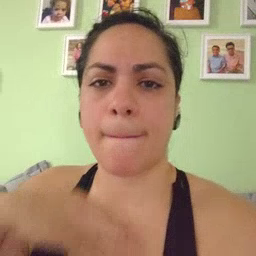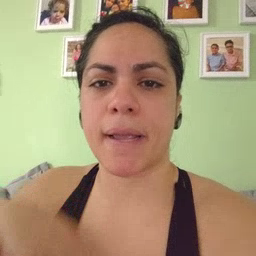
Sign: pig